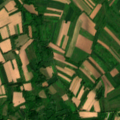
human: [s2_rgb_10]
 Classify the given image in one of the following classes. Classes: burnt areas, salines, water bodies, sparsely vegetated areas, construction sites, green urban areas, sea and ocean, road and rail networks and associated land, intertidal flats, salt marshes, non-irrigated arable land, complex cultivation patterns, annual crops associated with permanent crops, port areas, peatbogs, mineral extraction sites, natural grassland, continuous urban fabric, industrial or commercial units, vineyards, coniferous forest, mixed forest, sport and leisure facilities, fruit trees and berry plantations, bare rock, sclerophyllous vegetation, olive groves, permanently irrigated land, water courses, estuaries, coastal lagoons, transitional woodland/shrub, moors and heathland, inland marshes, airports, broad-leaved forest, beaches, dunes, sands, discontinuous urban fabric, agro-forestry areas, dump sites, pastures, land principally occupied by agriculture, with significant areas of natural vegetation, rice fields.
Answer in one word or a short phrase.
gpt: complex cultivation patterns, land principally occupied by agriculture, with significant areas of natural vegetation